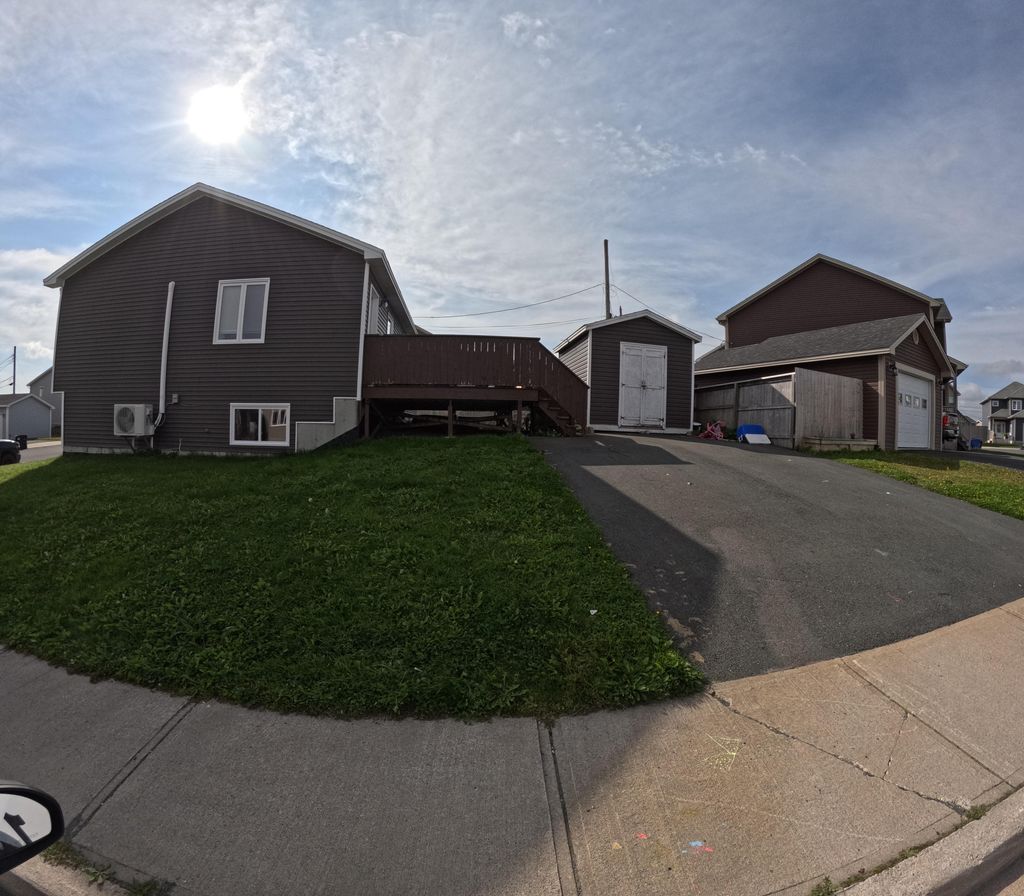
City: st_johns